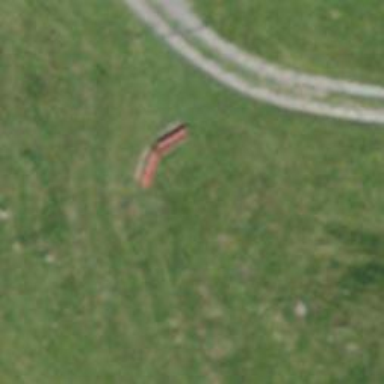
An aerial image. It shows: Bench for seating.